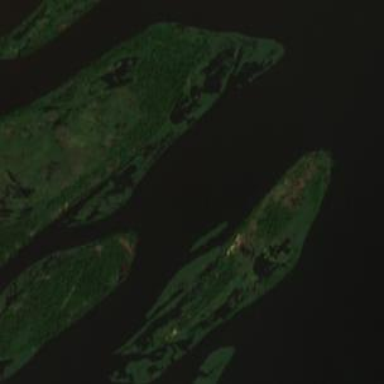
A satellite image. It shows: Island covered with forest.